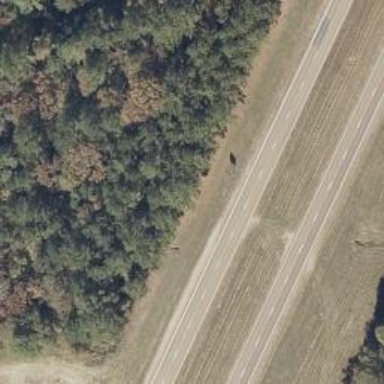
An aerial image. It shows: Trunk highway.